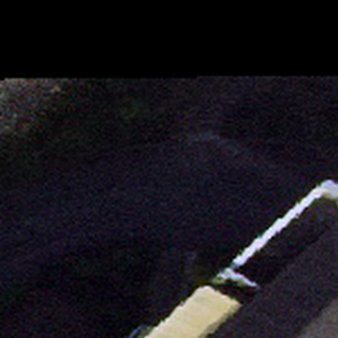
Label: other